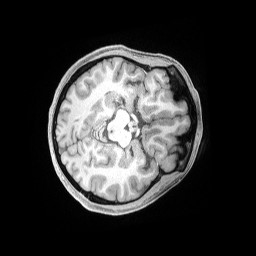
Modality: T1w
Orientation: axial
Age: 31
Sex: female
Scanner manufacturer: siemens
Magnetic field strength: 3 T
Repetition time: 2 s
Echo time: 0.00211 s